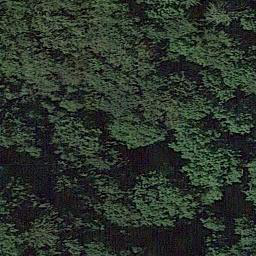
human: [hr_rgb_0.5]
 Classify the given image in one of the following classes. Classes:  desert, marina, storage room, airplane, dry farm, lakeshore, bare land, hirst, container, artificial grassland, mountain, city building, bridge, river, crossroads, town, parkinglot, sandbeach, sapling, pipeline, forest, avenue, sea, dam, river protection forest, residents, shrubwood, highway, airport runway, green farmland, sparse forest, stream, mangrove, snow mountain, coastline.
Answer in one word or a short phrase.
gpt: forest